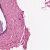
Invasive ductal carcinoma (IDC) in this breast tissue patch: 0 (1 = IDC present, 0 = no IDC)